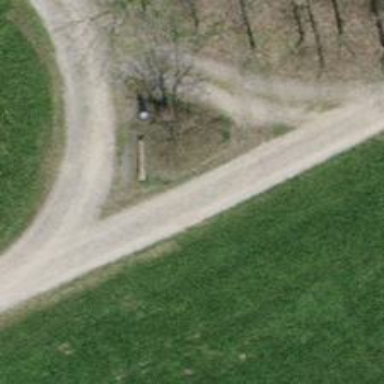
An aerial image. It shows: Brown bench in the vicinity.